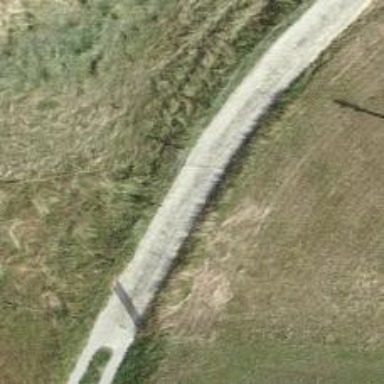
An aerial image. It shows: Unpaved service road.